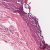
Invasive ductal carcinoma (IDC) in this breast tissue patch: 0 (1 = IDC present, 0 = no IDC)